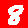
Digit: 8